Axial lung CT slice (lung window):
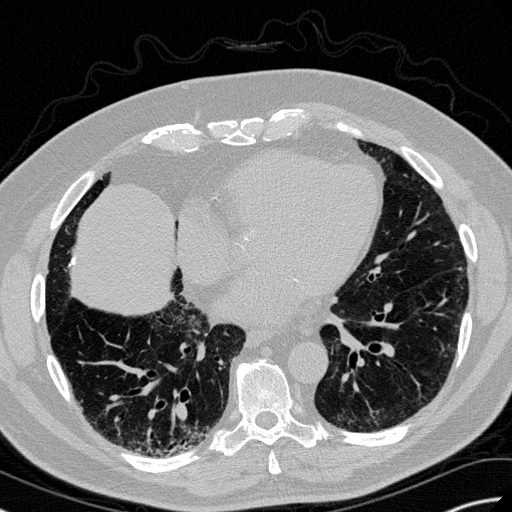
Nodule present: no